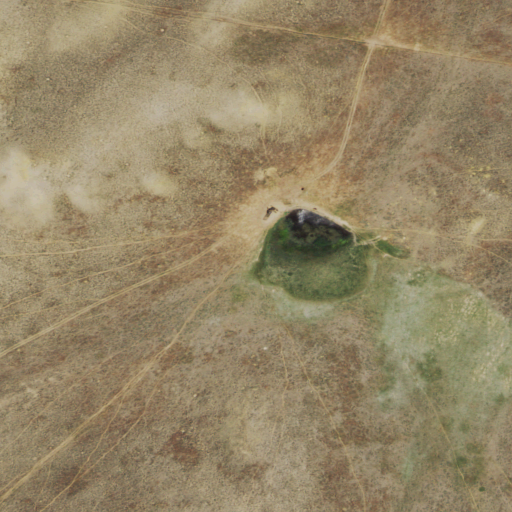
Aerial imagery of valley in Wyoming named Burnt Wagon Draw containing shrub, grassland, woody wetlands, and herbaceous wetlands